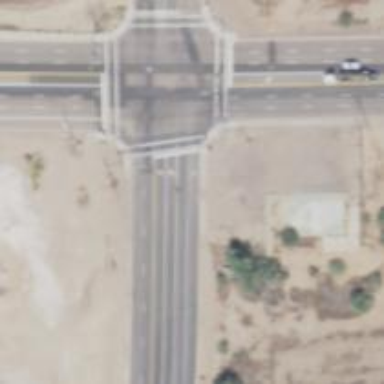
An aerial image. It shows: Solid stop line on the road marking.